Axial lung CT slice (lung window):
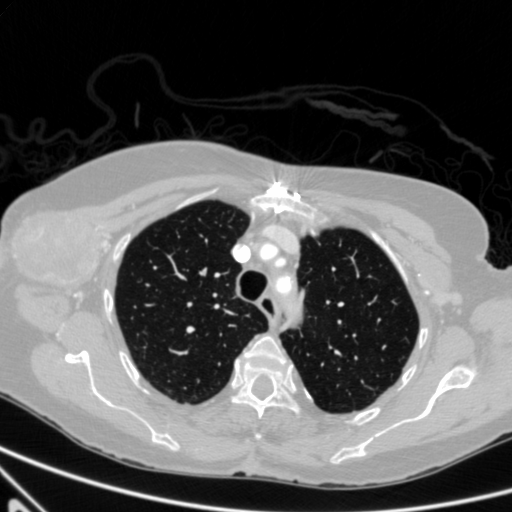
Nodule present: no